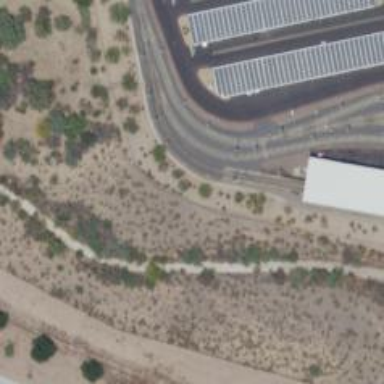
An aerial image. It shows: Light rail service yard with electrified contact lines.